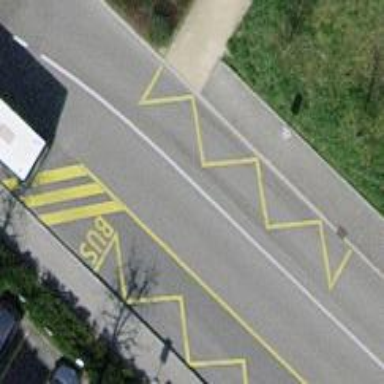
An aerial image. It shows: Public transport stop position.